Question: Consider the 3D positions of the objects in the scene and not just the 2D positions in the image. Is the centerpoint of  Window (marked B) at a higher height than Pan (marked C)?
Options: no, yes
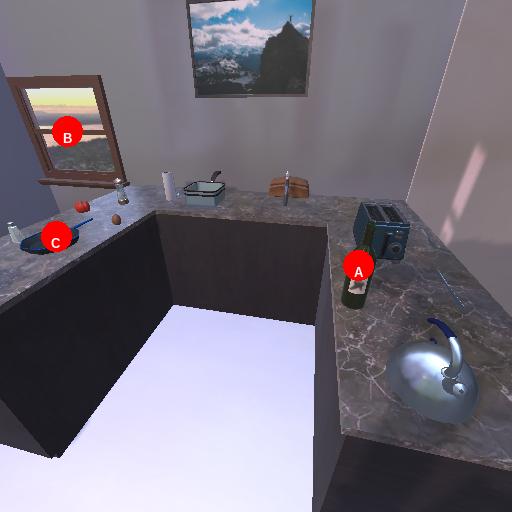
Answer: no